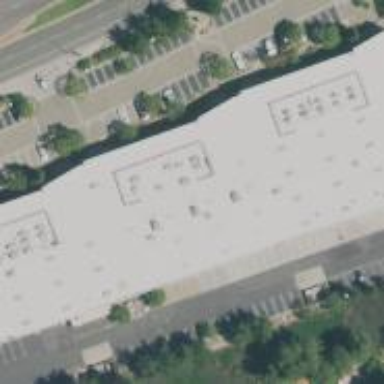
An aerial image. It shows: Industrial building.